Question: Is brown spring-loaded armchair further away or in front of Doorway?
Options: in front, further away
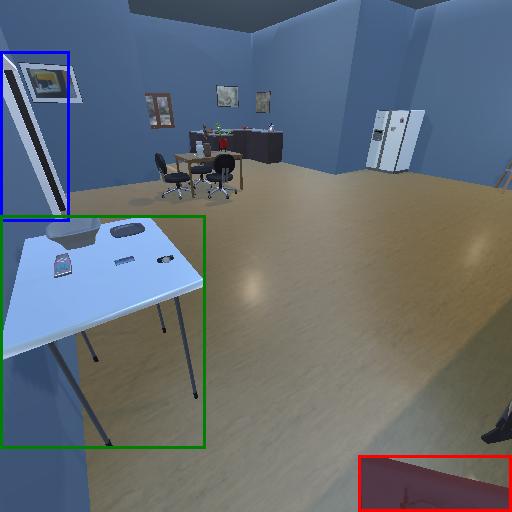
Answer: in front